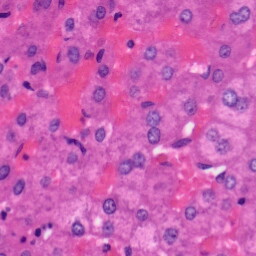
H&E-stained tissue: Liver